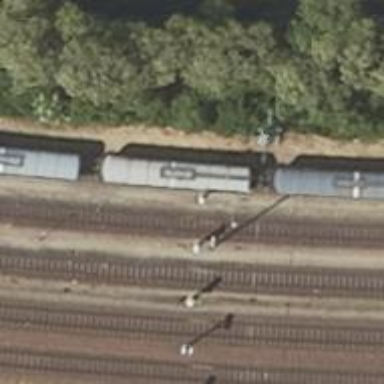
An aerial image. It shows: Isolated track section for railway.